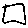
Label: square